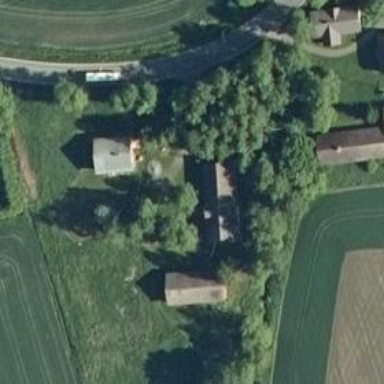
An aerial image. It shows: Farm.